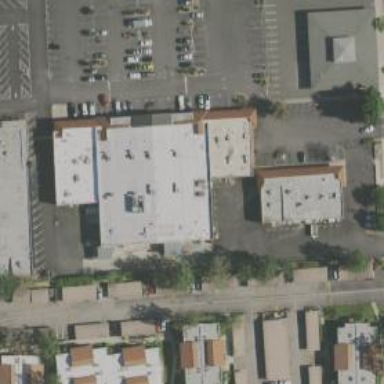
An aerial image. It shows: Supermarket located in building.